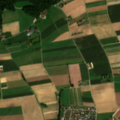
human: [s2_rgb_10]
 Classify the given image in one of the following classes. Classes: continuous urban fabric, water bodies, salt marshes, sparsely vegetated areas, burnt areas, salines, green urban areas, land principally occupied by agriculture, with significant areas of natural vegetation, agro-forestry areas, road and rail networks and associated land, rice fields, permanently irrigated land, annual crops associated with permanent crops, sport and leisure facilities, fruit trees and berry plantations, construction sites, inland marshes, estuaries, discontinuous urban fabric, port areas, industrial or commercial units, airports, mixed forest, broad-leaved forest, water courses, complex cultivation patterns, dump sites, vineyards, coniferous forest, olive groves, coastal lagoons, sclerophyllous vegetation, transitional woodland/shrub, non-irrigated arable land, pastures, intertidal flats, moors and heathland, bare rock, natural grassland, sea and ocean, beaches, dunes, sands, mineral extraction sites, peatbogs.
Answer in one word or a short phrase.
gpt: discontinuous urban fabric, non-irrigated arable land, mixed forest